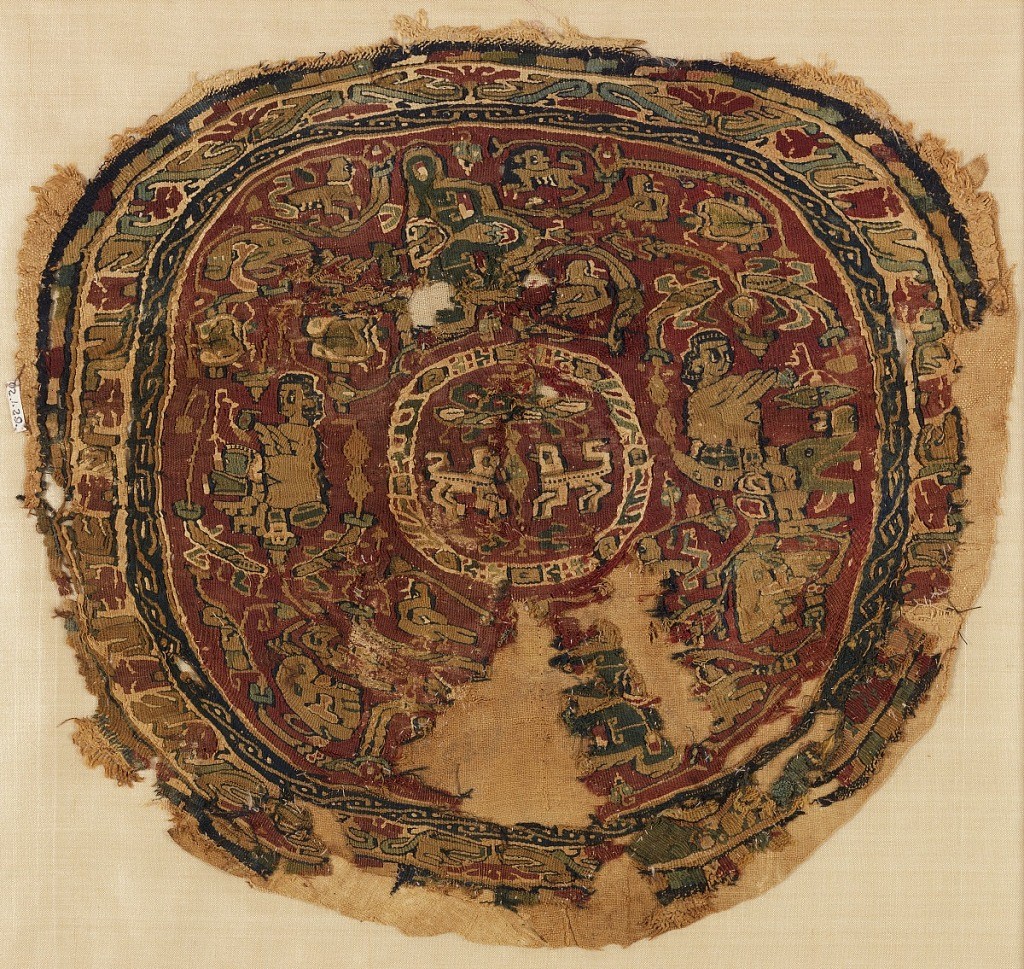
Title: Medallion
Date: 6th–7th century
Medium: Warp; S-spun two ply Z-twist linen. Wefts; S-spun linen, S-spun wools. Technique: slit tapestry with supplementary wrapping.
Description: Fragment of a large medallion mounted on linen. Traces of tapestry woven linen at edges of medallion. Central motif surrounded by a border of degenerated, geometricized plant motifs. Within the central circle are two confronted animals flanking a plant, with plants or a small animal beneath each. Above, a winged creature (much degraded) has spread wings and visible feet. From left of central medallion, moving clockwise: seated woman working with her hands, possibly spinning. Two small creatures or motifs at base of her seat continue upwards and frame the seated woman. A group of amorphous animal forms; a seated figure; a group of animal and bird forms; a seated women whose actions are not entirely like those of the spinning woman, clearly doing something to a small creature. Amorphous animal and bird forms in areas interspersed by gaps. All figures in direction of warp. Inner border has a running scroll, degraded, containing dots. Next border has degraded and geometricized vegetal ornament. Outer border has step pattern on dark blue.